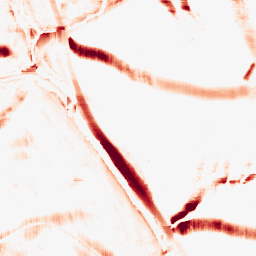
Category: morphological
Decomposition family: morphological_square
Decomposition parameters: operation: opening
size: 20
Upsampling method: quadratic
Upsampling parameters: scale: 4
Upsampling scale: 4